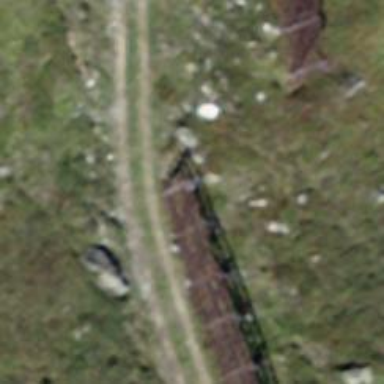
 designed to mitigate snow accumulations in specific area."